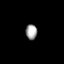
Tissue: prostate
Cell type: T cells
Senescence score: 0.2812
Nuclear area (px): 170
Mean DAPI intensity: 162.194